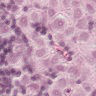
Metastatic tissue present: yes